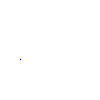
Particle: proton